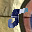
Label: 5